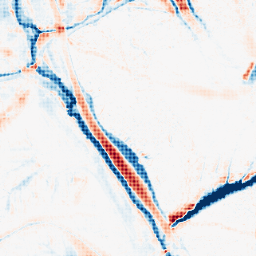
Category: morphological
Decomposition family: morphological_ellipse
Decomposition parameters: operation: average
width: 20
height: 30
Upsampling method: sinc_hamming
Upsampling parameters: scale: 8
kernel_size: 8
Upsampling scale: 8